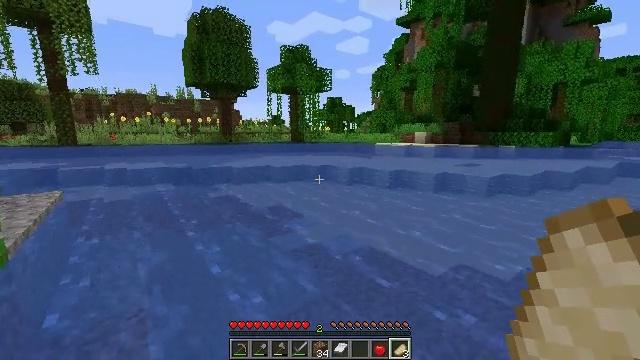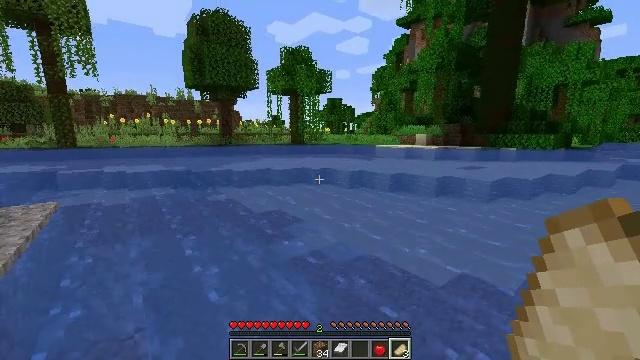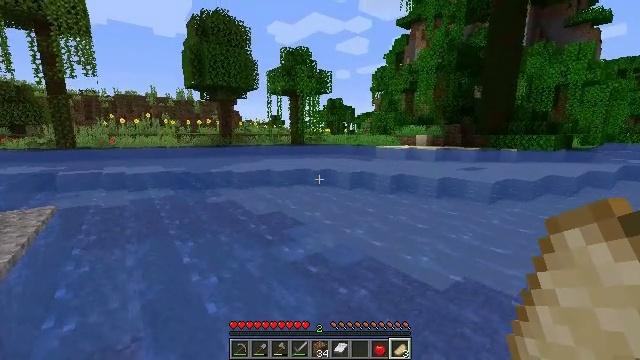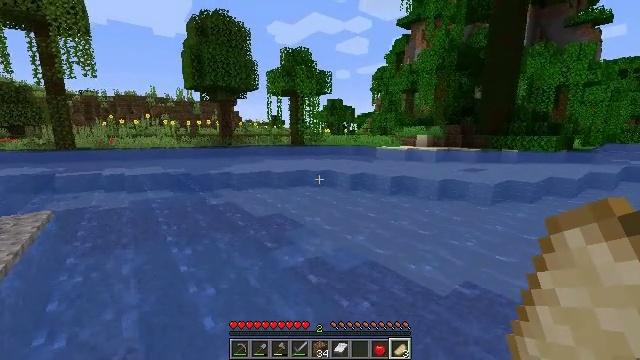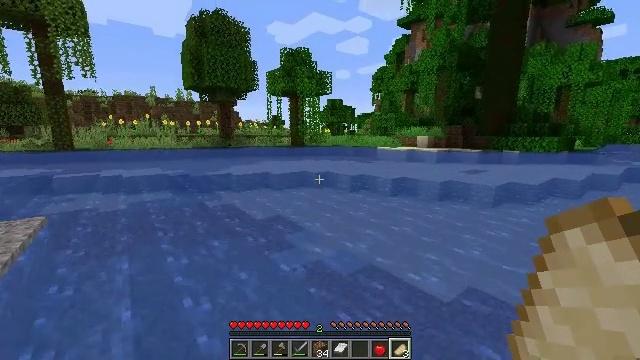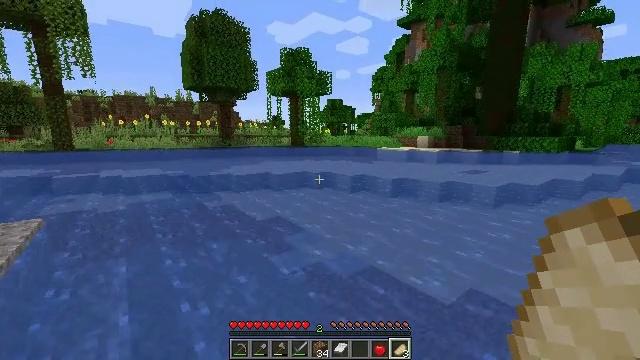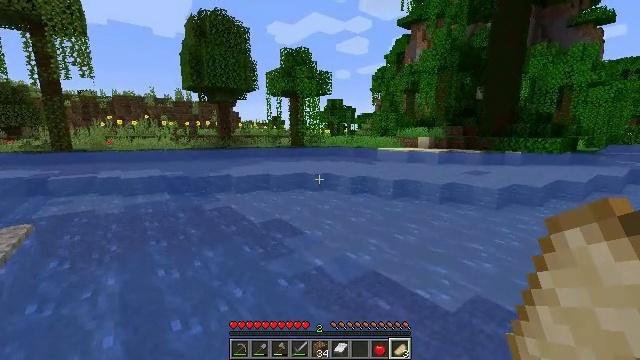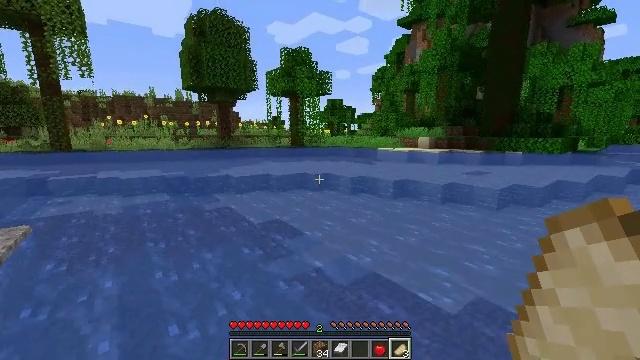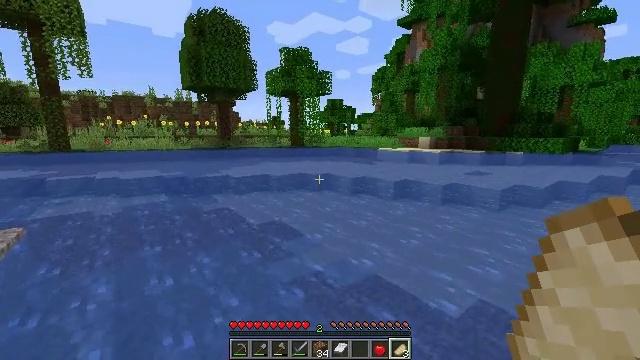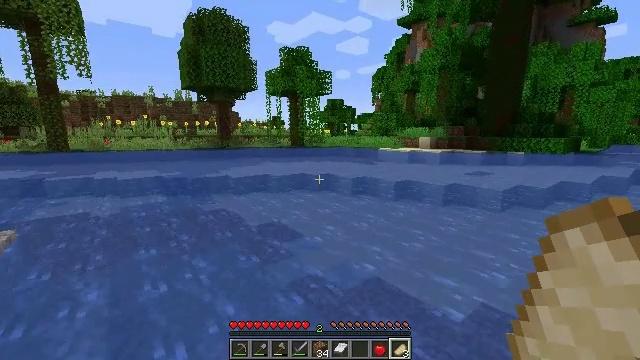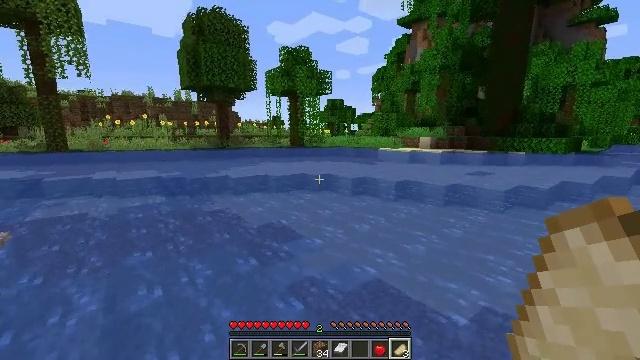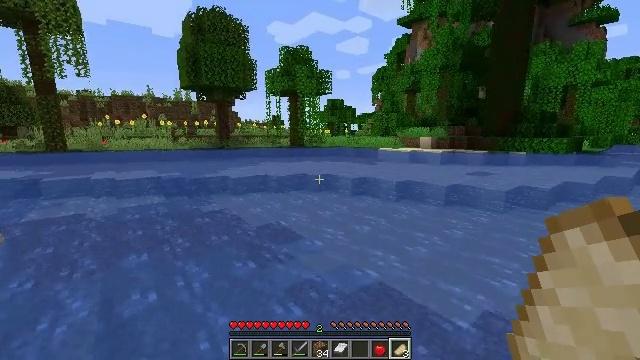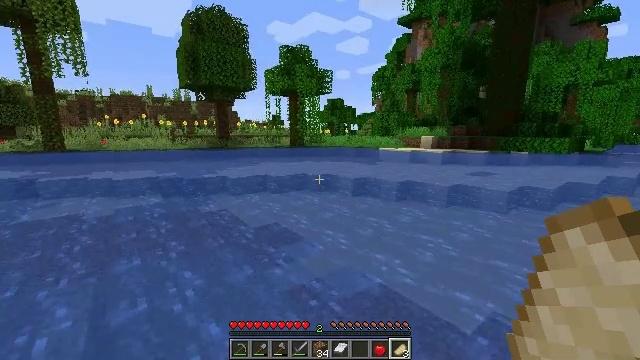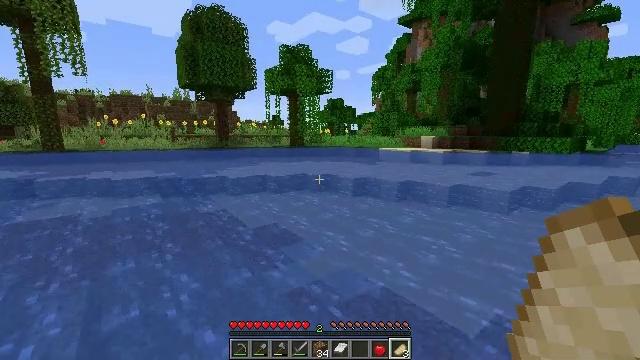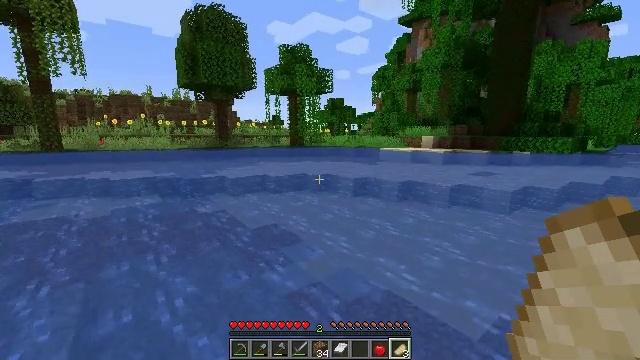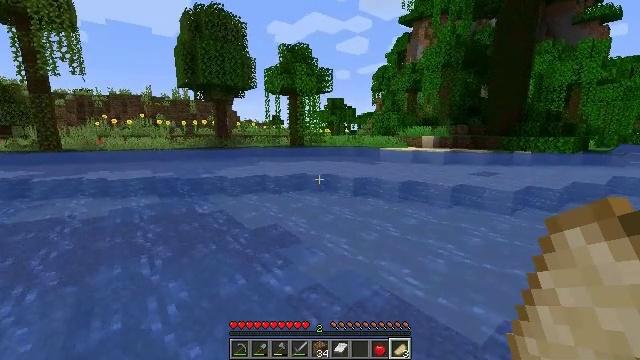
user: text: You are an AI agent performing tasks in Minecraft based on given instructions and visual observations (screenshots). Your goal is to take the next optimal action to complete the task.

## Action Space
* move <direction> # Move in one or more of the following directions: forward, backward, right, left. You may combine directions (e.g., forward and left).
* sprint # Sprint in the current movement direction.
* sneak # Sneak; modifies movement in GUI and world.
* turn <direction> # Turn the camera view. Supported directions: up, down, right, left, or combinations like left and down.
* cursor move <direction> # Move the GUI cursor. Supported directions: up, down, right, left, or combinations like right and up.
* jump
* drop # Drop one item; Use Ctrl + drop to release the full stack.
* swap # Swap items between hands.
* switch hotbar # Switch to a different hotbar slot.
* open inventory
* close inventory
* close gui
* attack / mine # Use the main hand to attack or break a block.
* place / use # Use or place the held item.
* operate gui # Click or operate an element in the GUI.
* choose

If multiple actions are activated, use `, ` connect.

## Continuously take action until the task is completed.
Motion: motion action
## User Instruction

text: Gather clay blocks.
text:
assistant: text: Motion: move forward, sprint
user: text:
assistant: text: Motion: move forward, sprint
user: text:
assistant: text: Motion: move forward, sprint
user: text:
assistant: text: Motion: move forward, sprint
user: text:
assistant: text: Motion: move forward, sprint
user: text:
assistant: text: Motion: move forward, sprint
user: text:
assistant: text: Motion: move forward, sprint
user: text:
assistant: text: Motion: move forward, sprint
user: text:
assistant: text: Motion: move forward, sprint
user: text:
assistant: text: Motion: move forward, sprint
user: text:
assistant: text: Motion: move forward, sprint
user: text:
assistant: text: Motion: move forward, sprint
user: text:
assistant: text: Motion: move forward, sprint
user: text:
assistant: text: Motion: move forward, sprint
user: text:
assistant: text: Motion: move forward, sprint
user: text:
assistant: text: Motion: move forward, sprint
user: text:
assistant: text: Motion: move forward, sprint
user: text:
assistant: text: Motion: move forward, sprint
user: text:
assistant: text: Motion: move forward, sprint
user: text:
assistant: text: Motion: move forward, sprint
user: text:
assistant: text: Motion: move forward, sprint
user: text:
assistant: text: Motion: move forward, sprint, jump
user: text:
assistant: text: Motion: move forward, sprint, jump
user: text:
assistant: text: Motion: move forward, sprint, jump
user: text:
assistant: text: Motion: move forward, sprint, jump
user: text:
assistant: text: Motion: move forward, sprint, jump
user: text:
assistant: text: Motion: move forward, sprint, jump
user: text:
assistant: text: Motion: move forward, sprint, jump
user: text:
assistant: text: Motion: move forward, sprint, jump
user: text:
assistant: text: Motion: move forward, sprint, jump